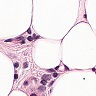
Metastatic tissue present: yes